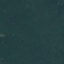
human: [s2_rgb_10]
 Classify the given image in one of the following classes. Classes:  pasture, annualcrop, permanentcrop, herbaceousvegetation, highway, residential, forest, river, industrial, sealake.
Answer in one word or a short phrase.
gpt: Forest